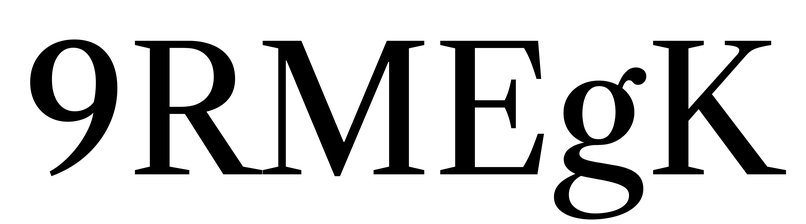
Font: LibreCaslonText_Regular